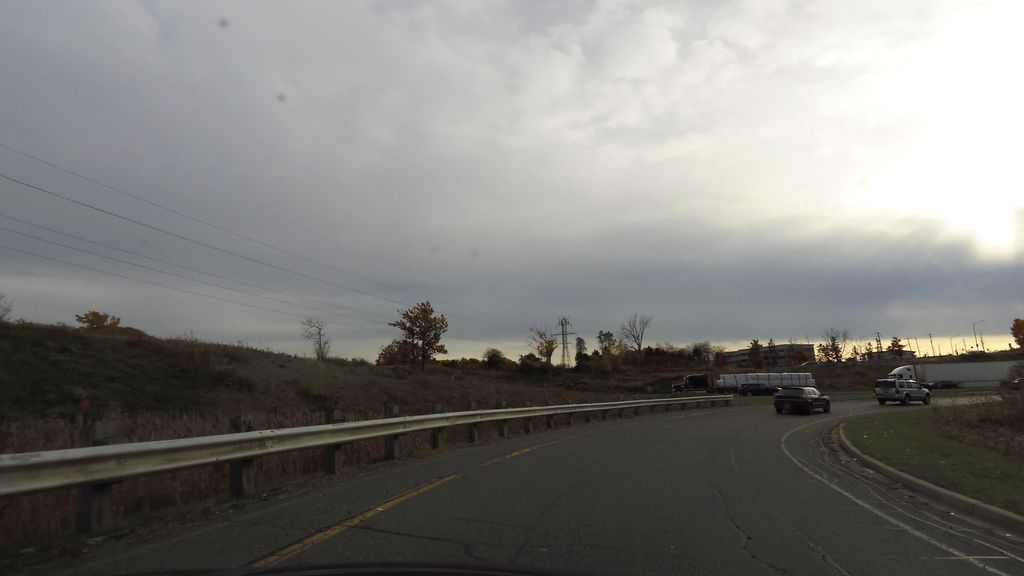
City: hamilton